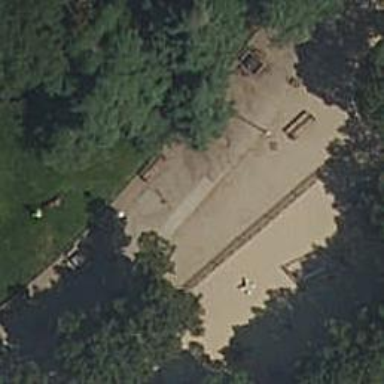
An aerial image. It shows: Playground with kerb barriers.